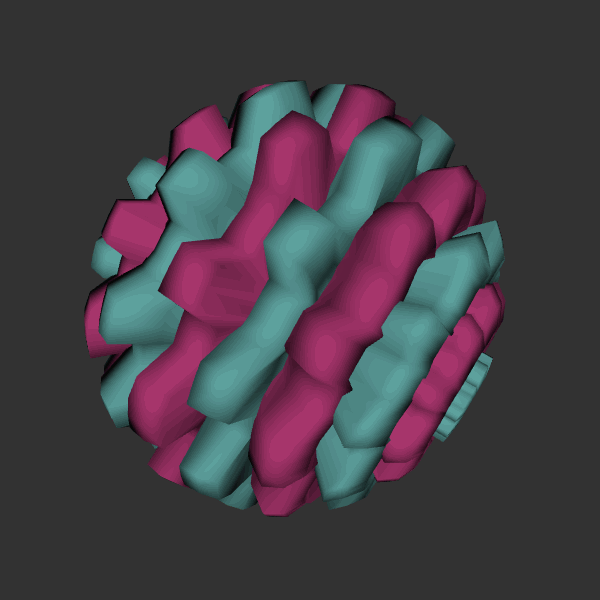
Background: dark